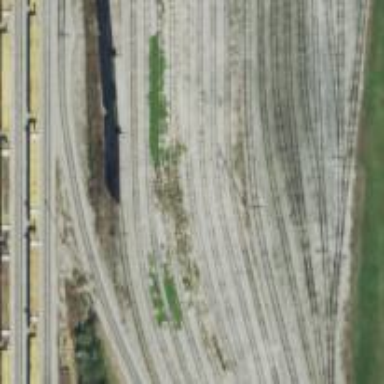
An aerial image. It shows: Railway yard used for servicing trains.